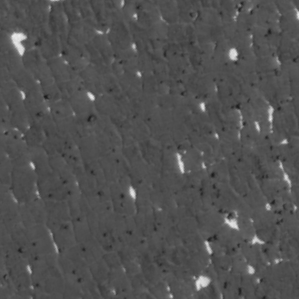
Label: frost